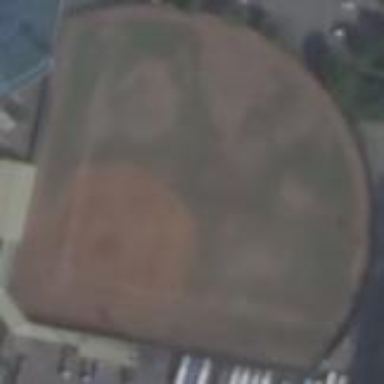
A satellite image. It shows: Baseball pitch for leisure land activities.